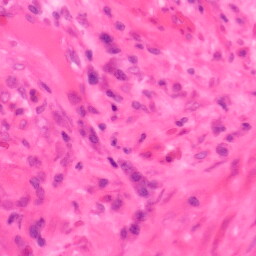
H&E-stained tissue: Colon